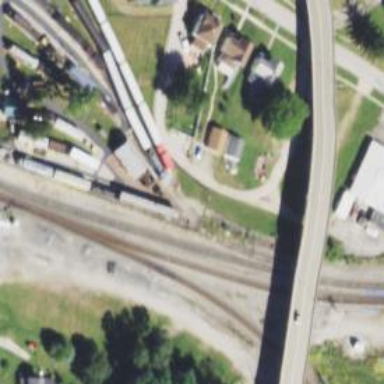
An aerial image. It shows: Preserved railway.